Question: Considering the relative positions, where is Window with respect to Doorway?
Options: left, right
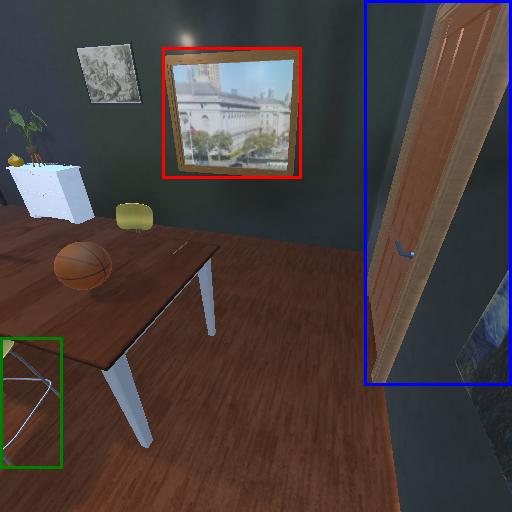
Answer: left